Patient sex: M
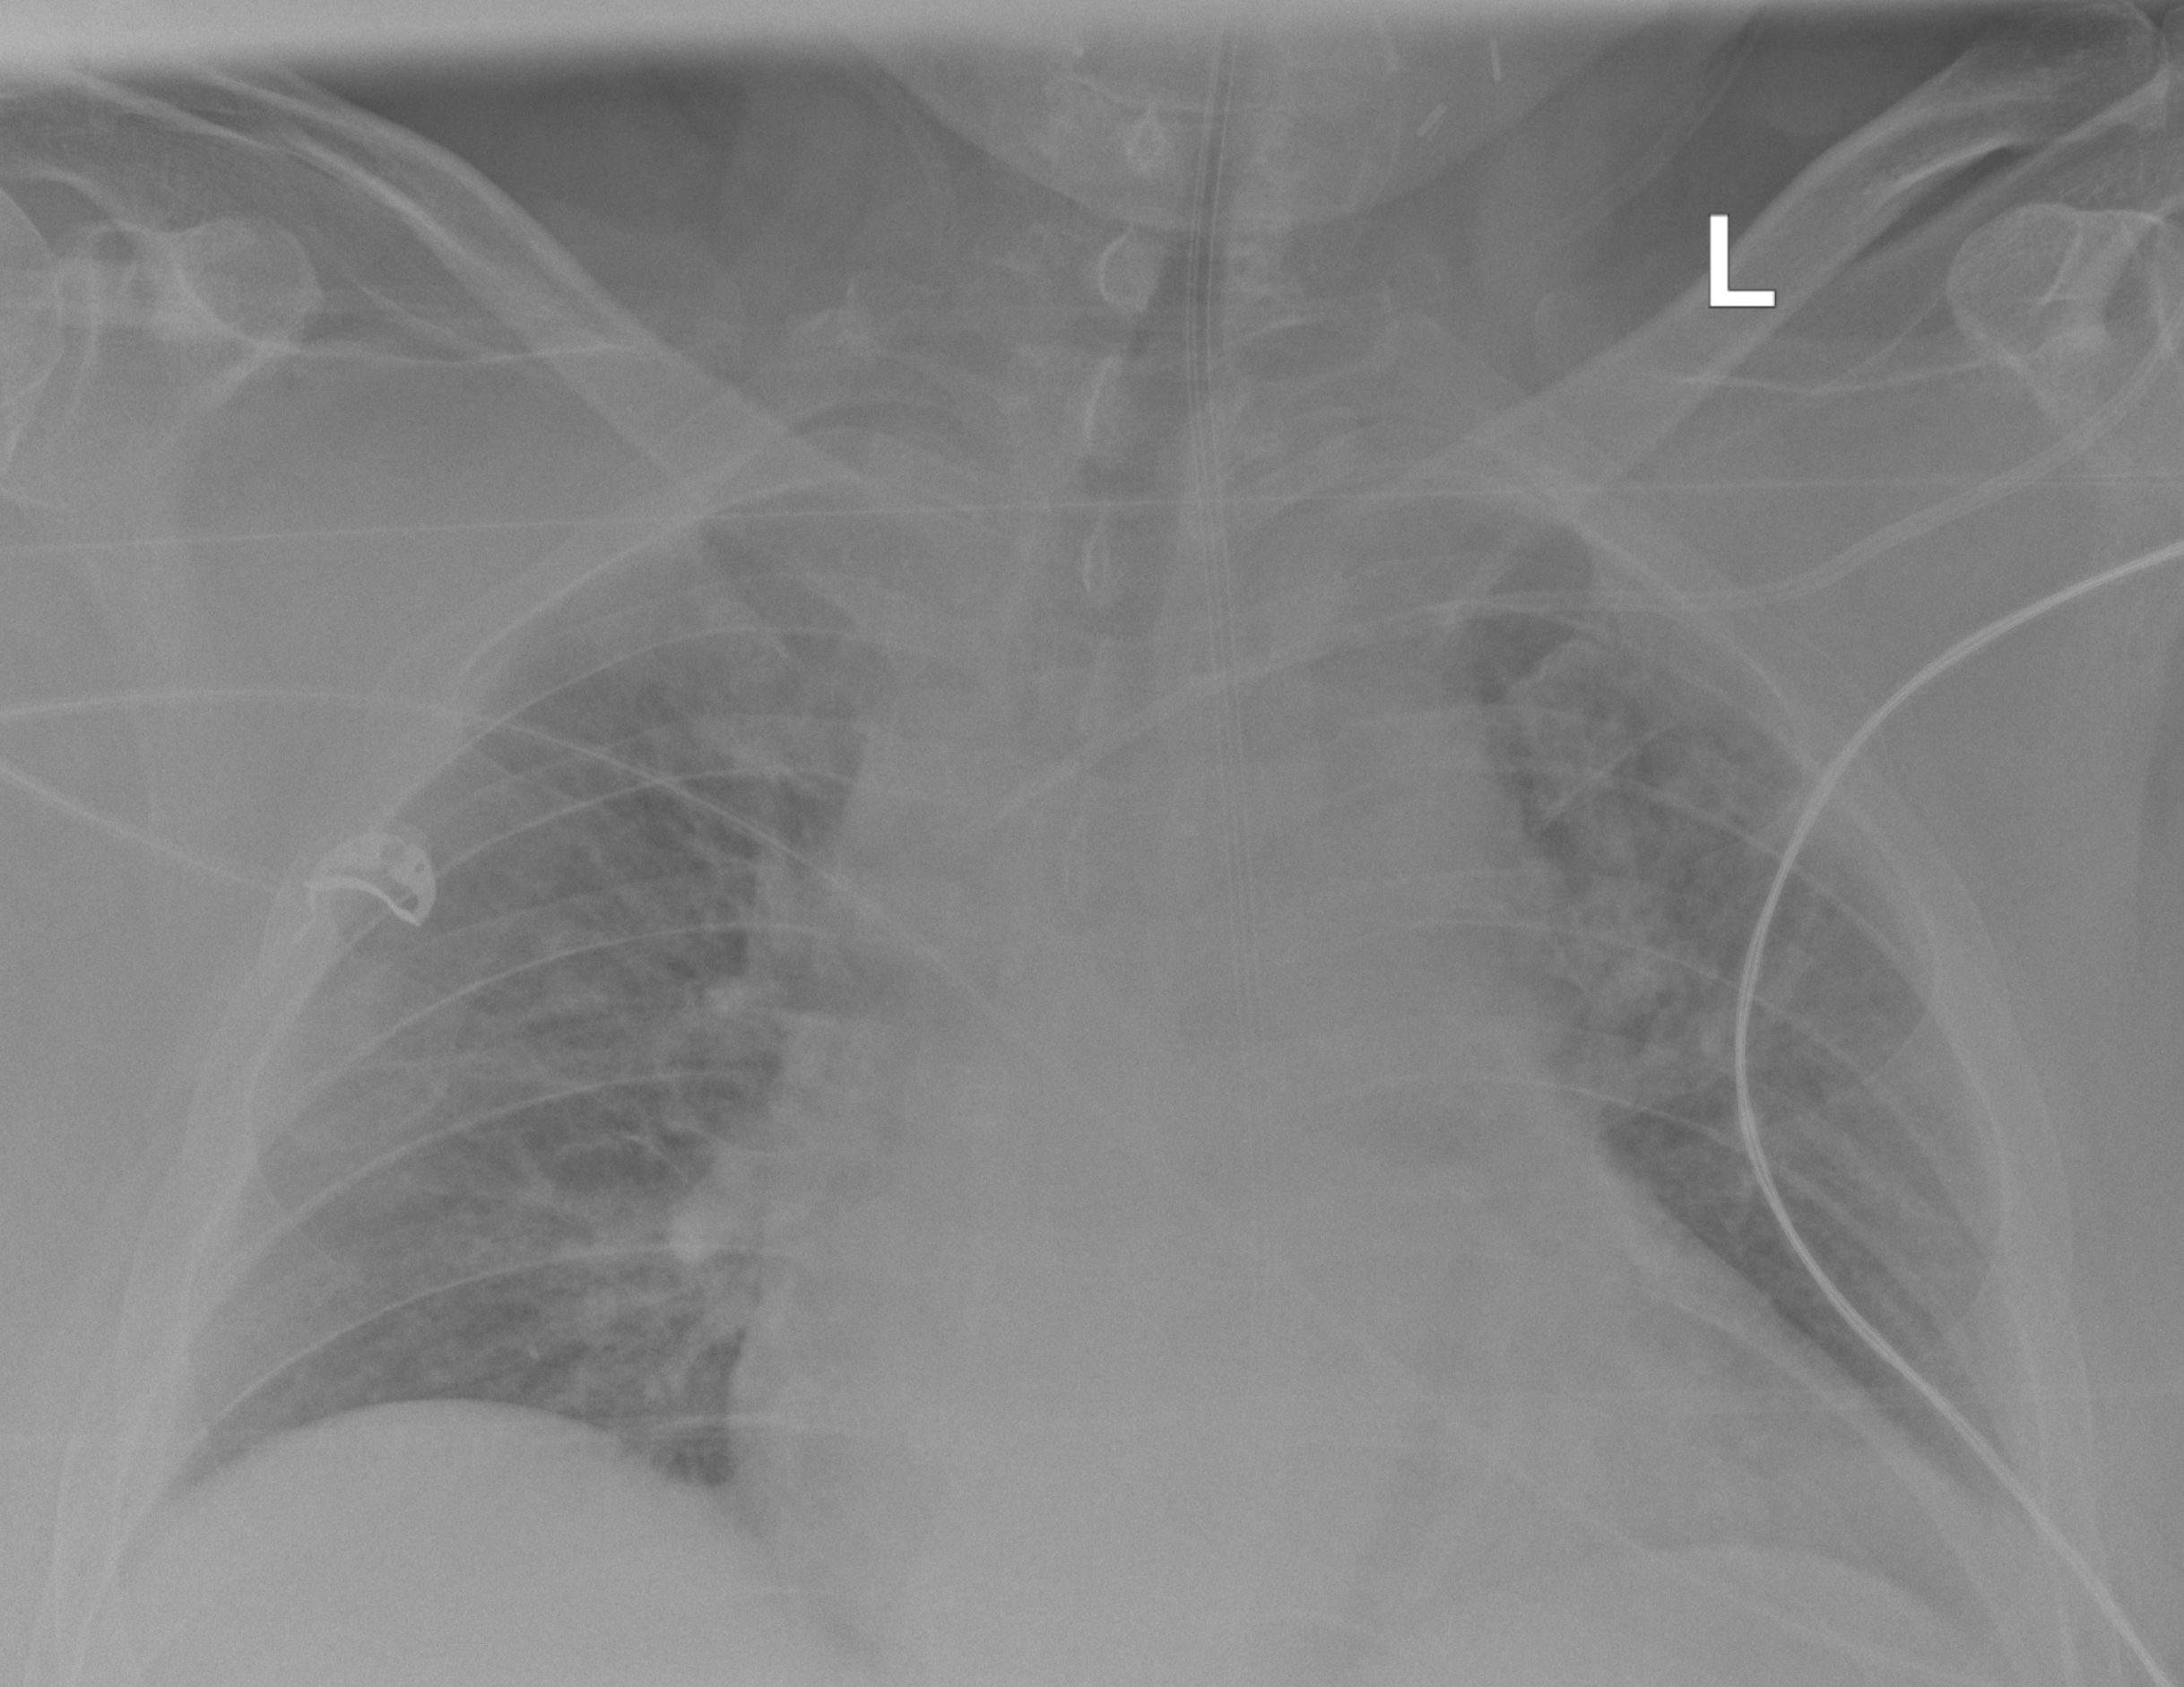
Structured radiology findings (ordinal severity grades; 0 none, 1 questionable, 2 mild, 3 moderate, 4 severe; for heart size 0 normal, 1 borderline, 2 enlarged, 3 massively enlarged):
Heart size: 2
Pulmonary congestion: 2
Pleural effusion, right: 0
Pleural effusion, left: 2
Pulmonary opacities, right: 2
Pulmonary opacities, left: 2
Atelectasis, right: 0
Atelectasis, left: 2